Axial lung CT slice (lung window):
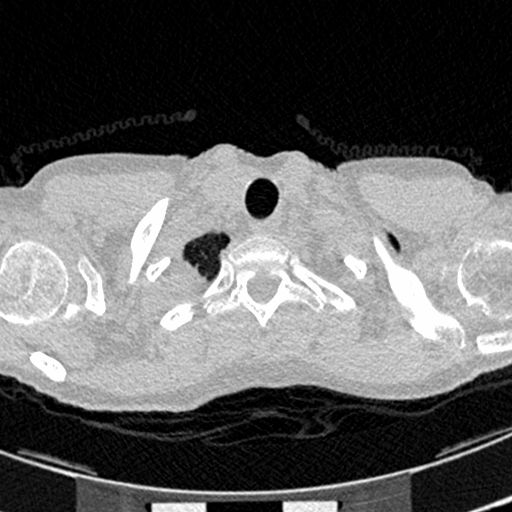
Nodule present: no